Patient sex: F
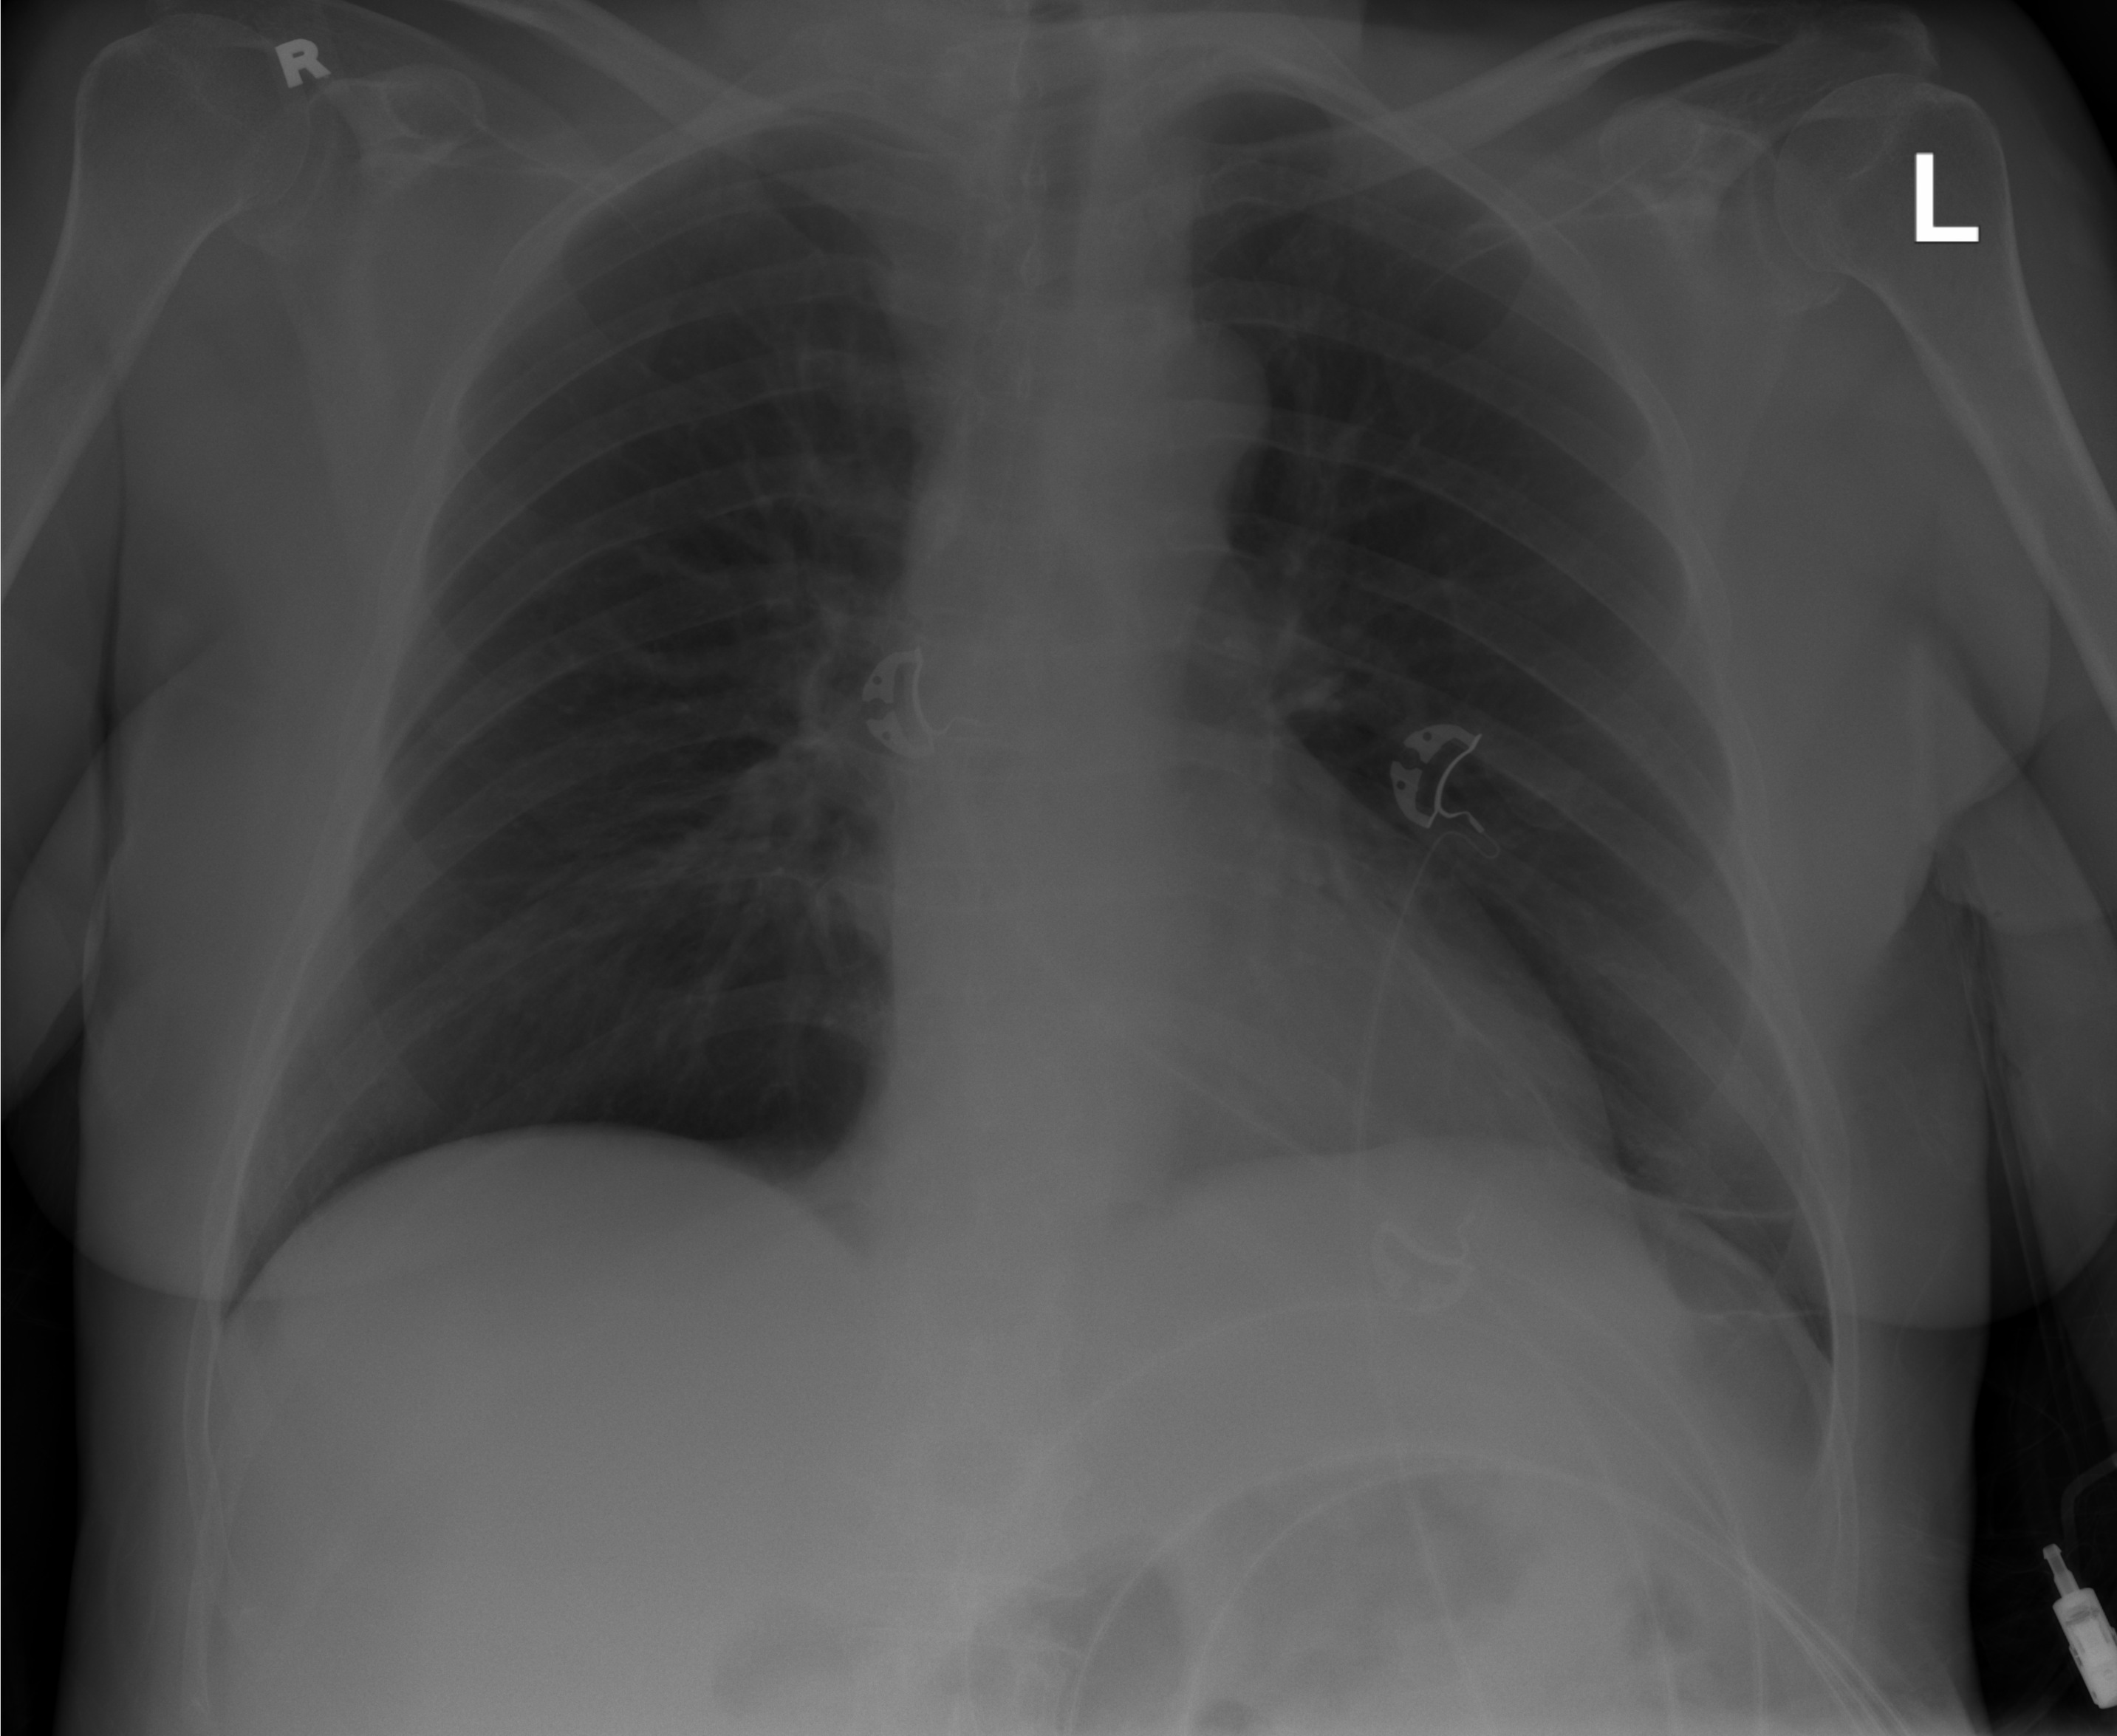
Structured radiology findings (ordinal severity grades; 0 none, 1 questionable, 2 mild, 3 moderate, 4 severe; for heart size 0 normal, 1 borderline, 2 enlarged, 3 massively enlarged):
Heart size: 0
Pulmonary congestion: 1
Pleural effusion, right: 0
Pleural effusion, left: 0
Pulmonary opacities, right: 0
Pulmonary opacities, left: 0
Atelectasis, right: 0
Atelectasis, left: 0